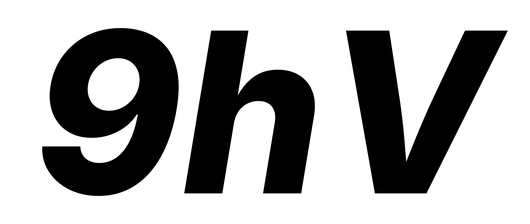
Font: Inter-Italic_ExtraBold_Italic